Frequency: 80000
Velocity: 0,248
Power: 2,4
Pulse duration: 0,0000001
Pass count: 1
Magnification: 10
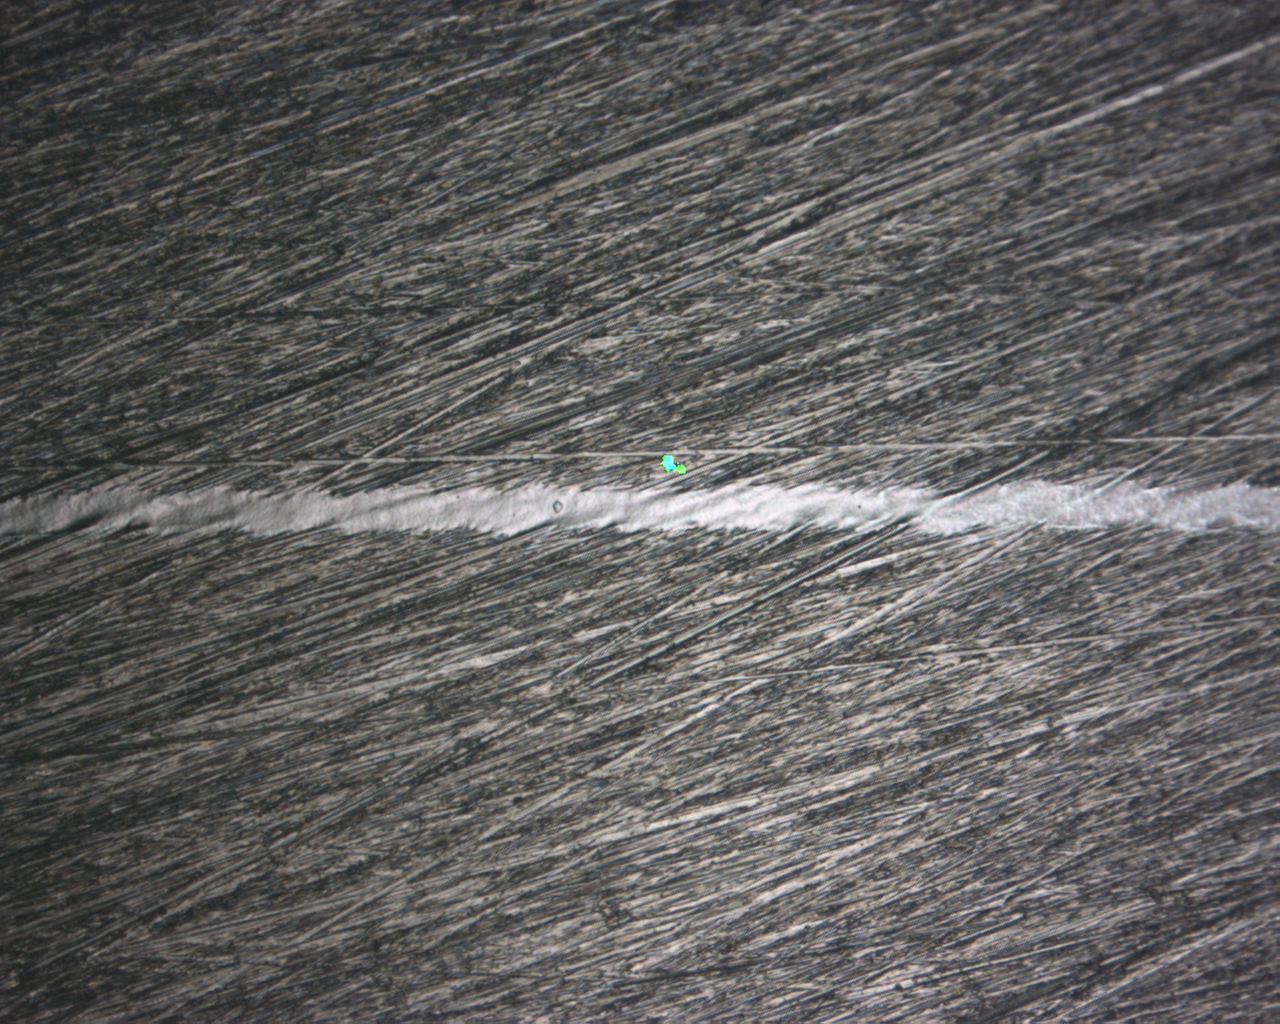
Measured width: 114.735
Other width: 5.128